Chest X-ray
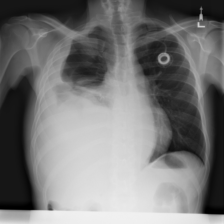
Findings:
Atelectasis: negative
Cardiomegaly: negative
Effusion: positive
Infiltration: negative
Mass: negative
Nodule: negative
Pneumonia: negative
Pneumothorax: negative
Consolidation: negative
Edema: negative
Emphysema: negative
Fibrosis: negative
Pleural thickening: negative
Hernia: negative